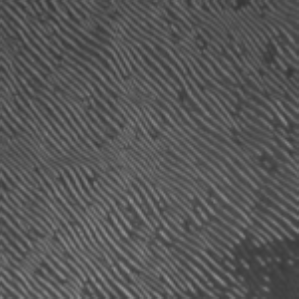
Label: frost